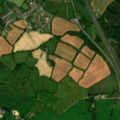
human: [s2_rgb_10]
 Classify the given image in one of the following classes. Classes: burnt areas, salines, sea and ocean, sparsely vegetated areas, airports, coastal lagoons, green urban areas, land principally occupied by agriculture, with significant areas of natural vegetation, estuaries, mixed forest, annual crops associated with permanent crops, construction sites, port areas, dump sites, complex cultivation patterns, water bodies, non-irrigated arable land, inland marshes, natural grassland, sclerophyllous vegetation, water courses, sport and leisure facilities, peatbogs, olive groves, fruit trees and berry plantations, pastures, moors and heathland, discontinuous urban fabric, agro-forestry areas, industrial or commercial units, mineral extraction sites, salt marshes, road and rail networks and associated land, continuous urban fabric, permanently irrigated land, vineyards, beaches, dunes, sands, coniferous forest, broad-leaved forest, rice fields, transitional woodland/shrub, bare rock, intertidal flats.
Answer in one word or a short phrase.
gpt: road and rail networks and associated land, non-irrigated arable land, pastures